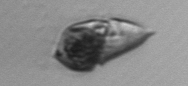
Label: Gyrodinium